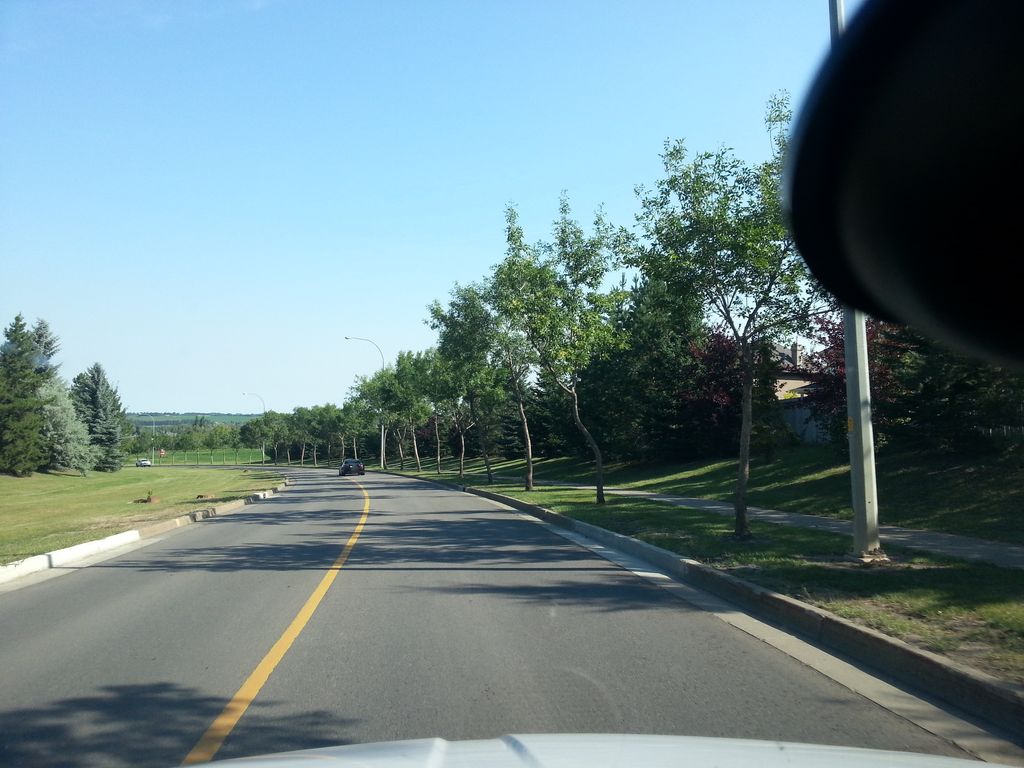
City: edmonton